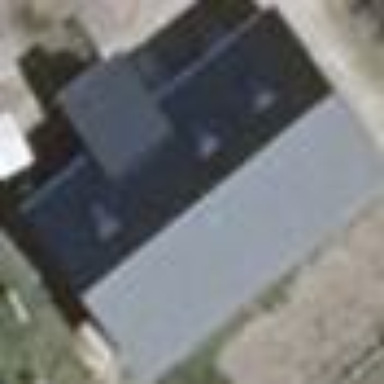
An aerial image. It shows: Building with gabled roof. The roof is red and oriented along the building.